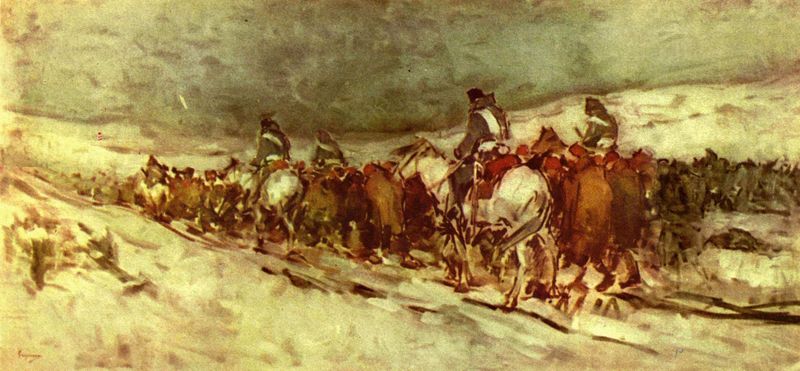
Titel: Gefangenenzug
Künstler: Nicolae Grigorescu
Standort: Brasov (Rumänien)
Institution: Kunstmuseum
Schlagwörter: berg, blau, gemälde, himmel, weiß, wolken, aquarell, grün, landschaft, menschen, braun, frankreich, grau, holz, männer, rücken, skizze, straße, zeichnung, eis, rot, schnee, tiere, weg, wolke, mützen, trauer, bild, signatur, öl, ebene, horizont, hügel, kalt, weite, wind, pastos, mantel, gebeugt, wald, pferd, pferde, reiter, hufe, reiten, sattel, zaumzeug, zügel, rückenansicht, düster, fahnen, furchen, russland, spuren, berge, zug, winter, sigantur, franzosen, krieg, schlacht, sturm, wetter, soldaten, duktus, steppe, kälte, hinten, militär, uniform, uniformen, leichen, tote, staub, mäntel, moskau, napoleon, armee, feldzug, heer, jagd, schimmel, kavallerie, trupp, krieger, geschütze, schweife, gewehre, kolonne, russlandfeldzug, treck, infanterie, schärpen, mühe, heimkehr, mähnen, reiterei, bonaparte, kriege, geschlagen, himmelö, winterfeldzug, deprimierend, russland feldzug von napoleon, geschlagene männer, soldten, muede, tügel, öl-gemälde, khimmel, schlachtzug, ce